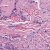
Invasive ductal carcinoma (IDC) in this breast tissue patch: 1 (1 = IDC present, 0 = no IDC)